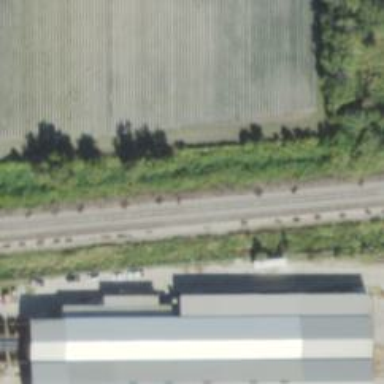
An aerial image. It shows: Railway yard used for servicing trains.